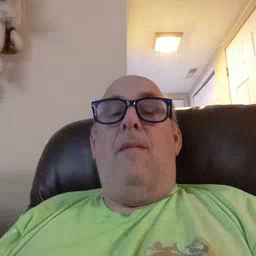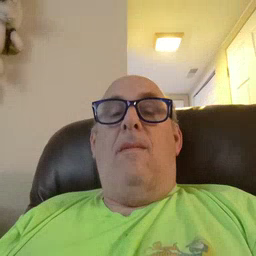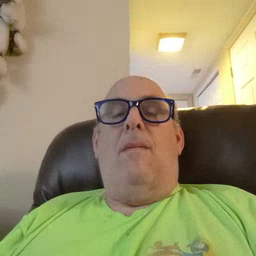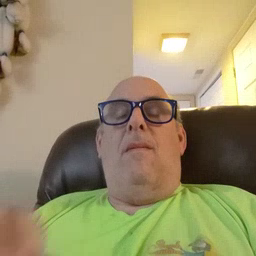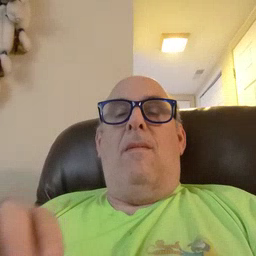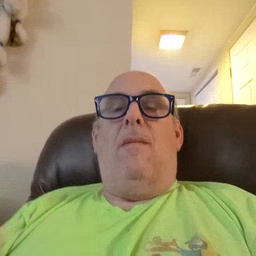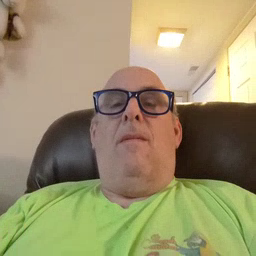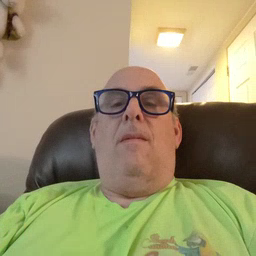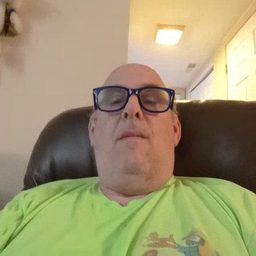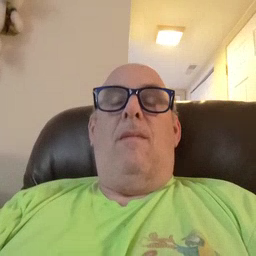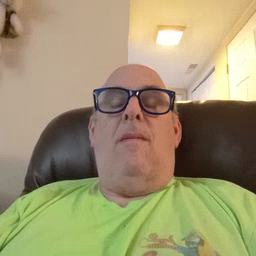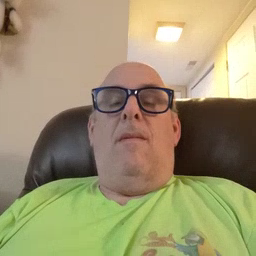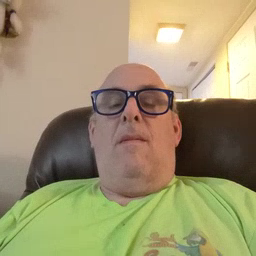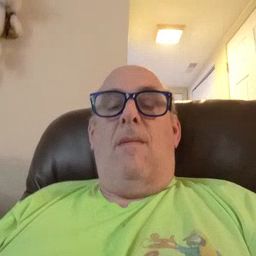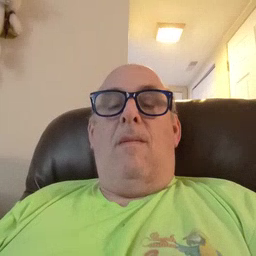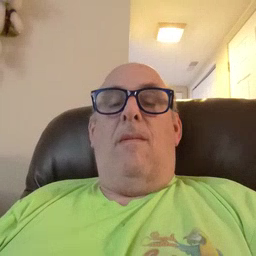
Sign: story